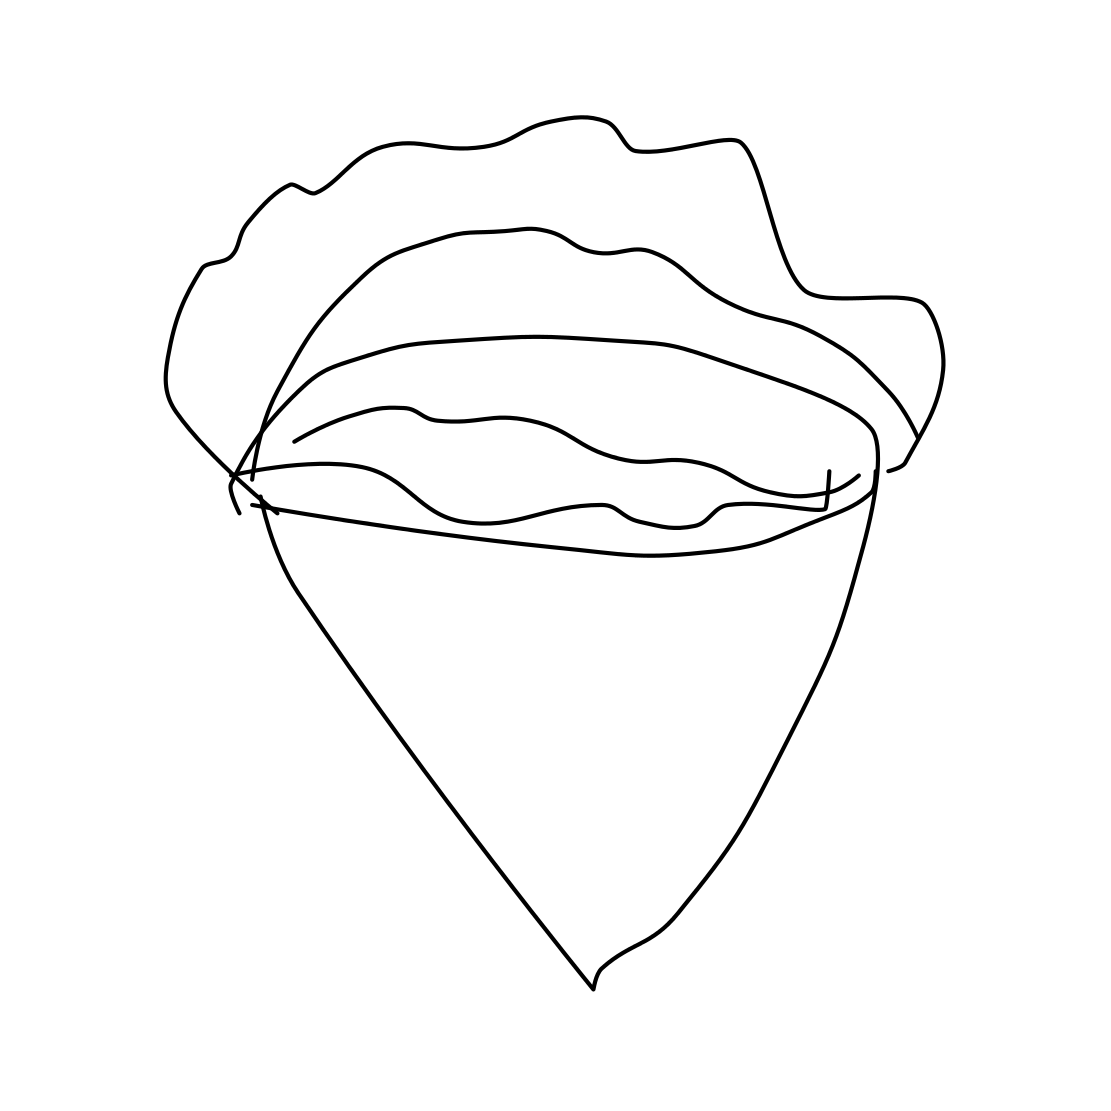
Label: ice-cream-cone